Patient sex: M
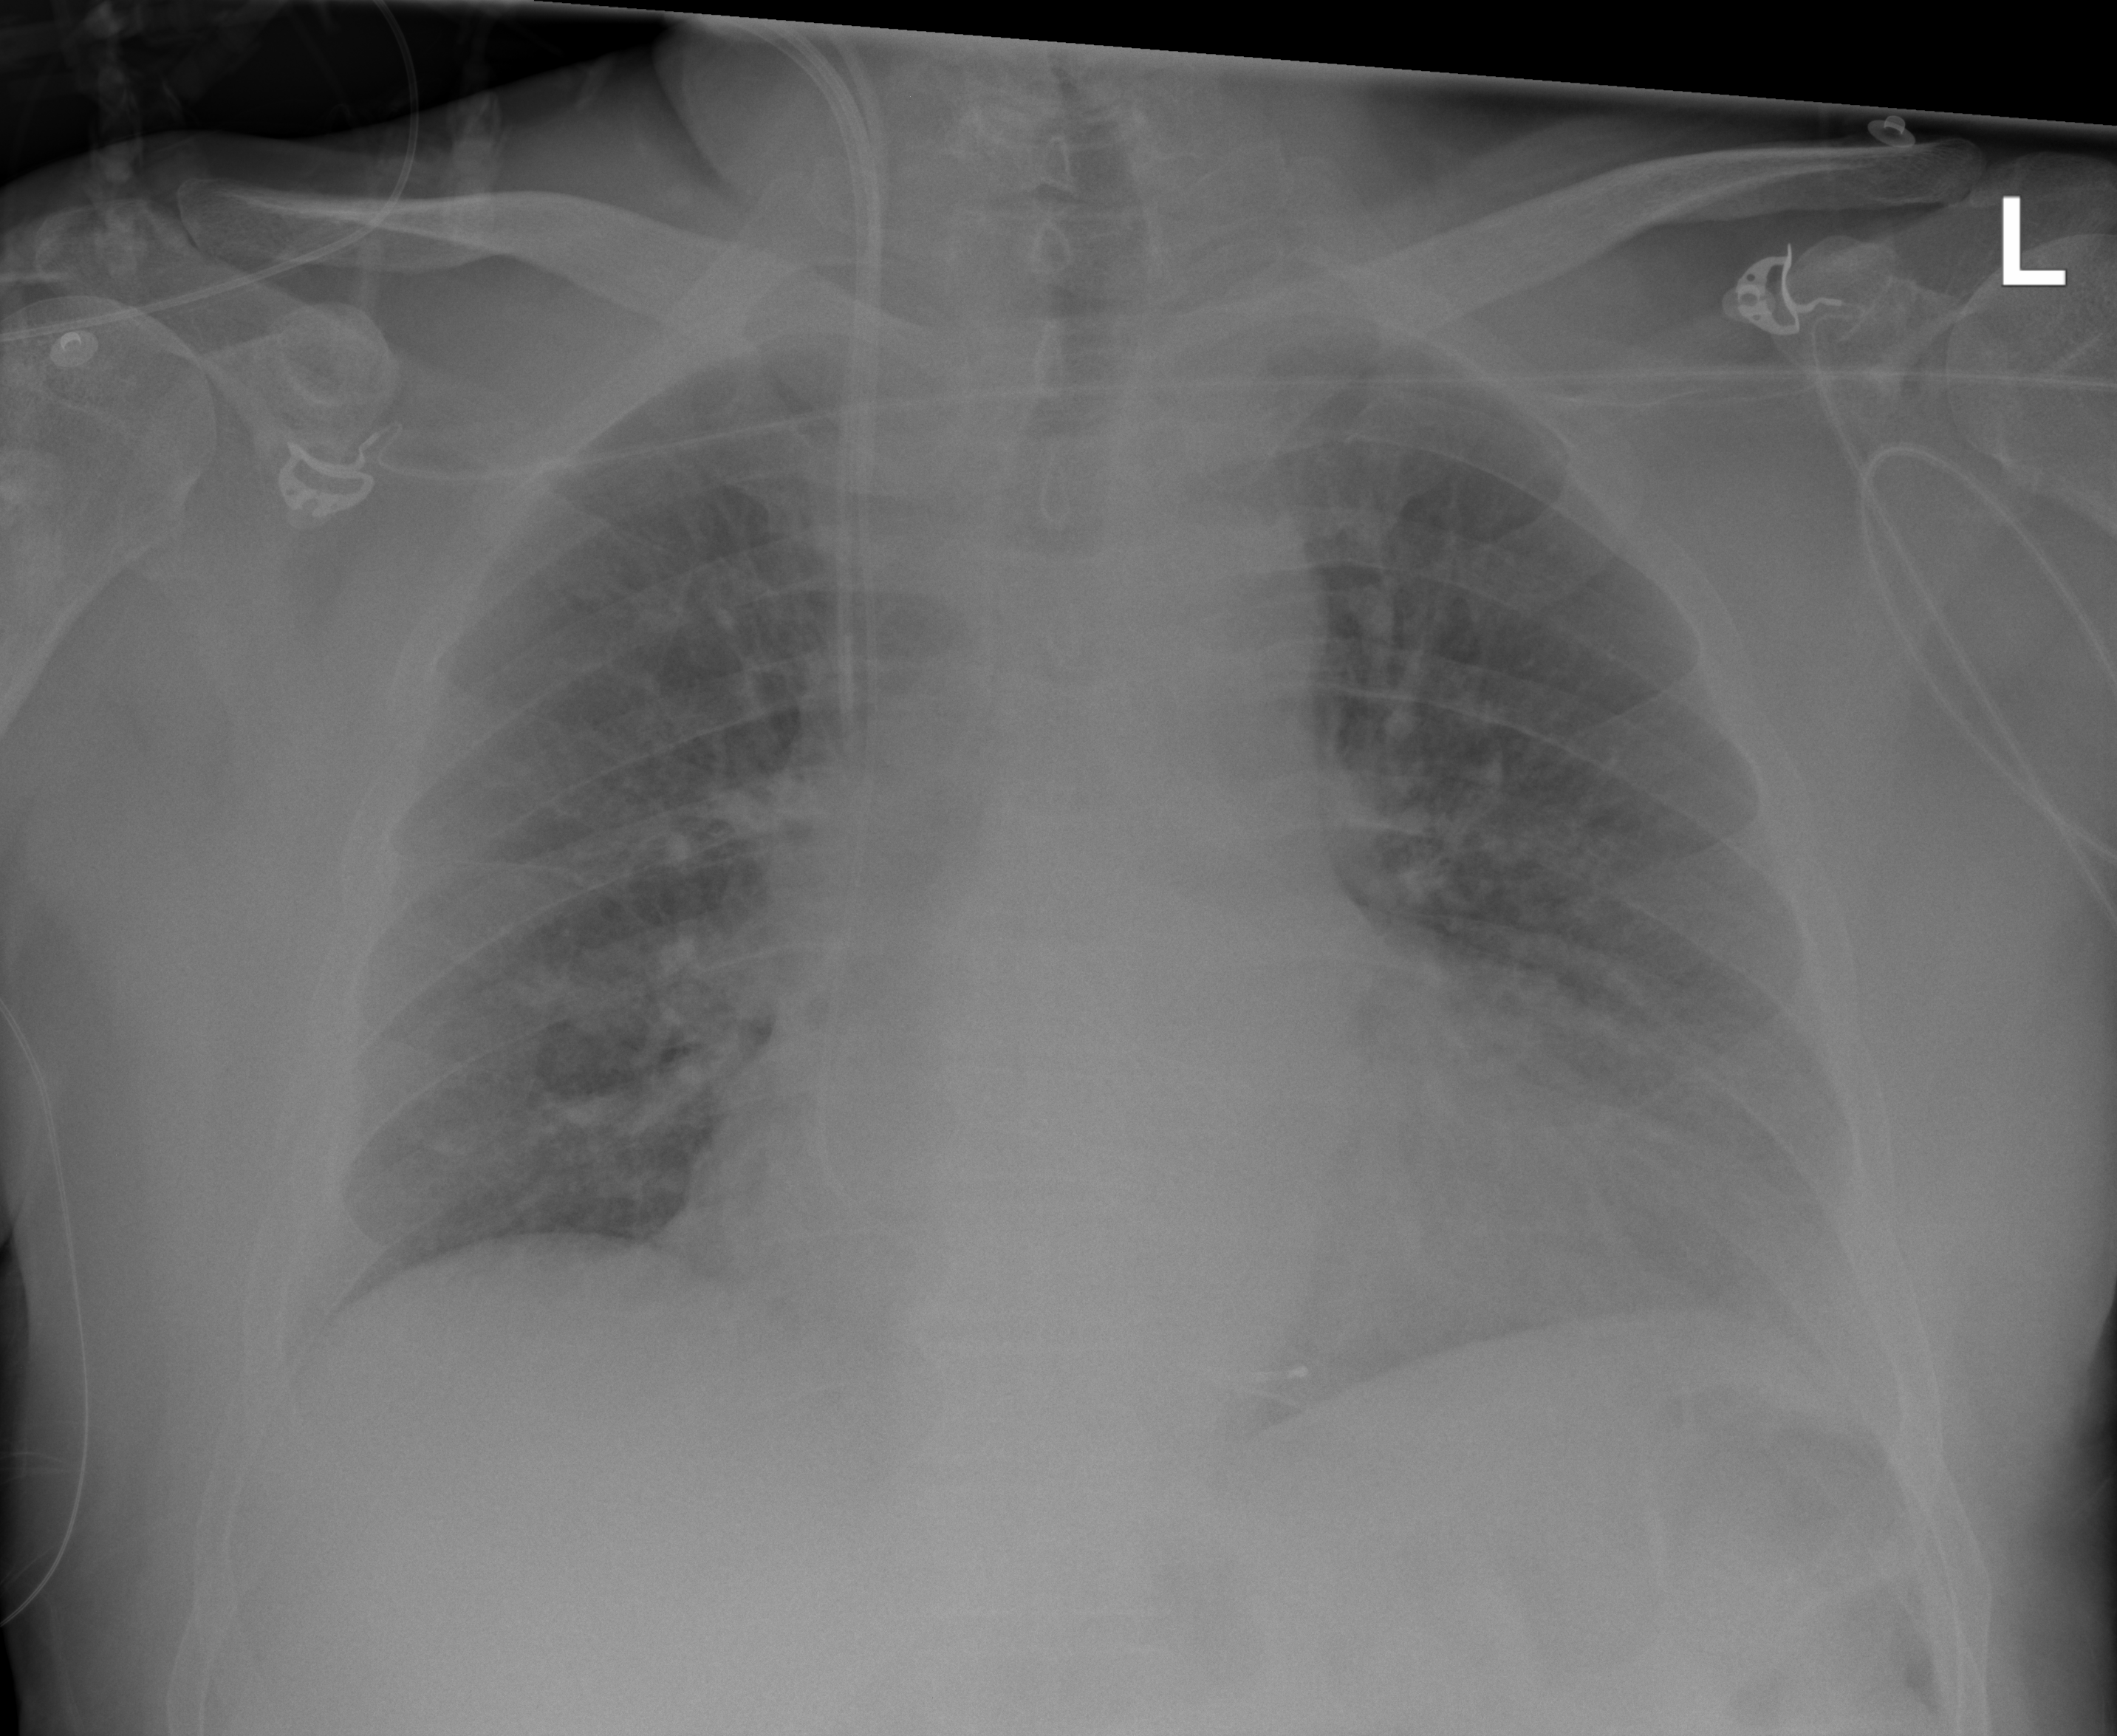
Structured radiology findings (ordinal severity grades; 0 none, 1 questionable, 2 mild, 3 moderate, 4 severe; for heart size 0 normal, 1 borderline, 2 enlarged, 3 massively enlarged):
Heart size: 2
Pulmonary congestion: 3
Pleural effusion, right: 0
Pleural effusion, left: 2
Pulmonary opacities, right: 1
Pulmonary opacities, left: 1
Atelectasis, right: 1
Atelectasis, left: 2